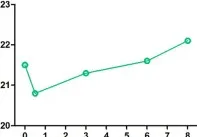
Timeline for blood pressure and BMI of the patient. (C) BMI of the patient decreased lower than preoperative level 2 weeks postoperatively and then recovered 3 months after the operation.
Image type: chart (chart)